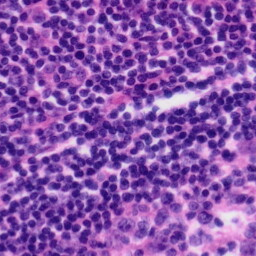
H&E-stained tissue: Tonsil